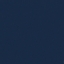
Land use / land cover class: SeaLake